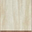
Piece: xx